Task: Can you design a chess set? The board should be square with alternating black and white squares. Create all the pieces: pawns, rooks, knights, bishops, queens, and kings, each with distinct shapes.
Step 3607:
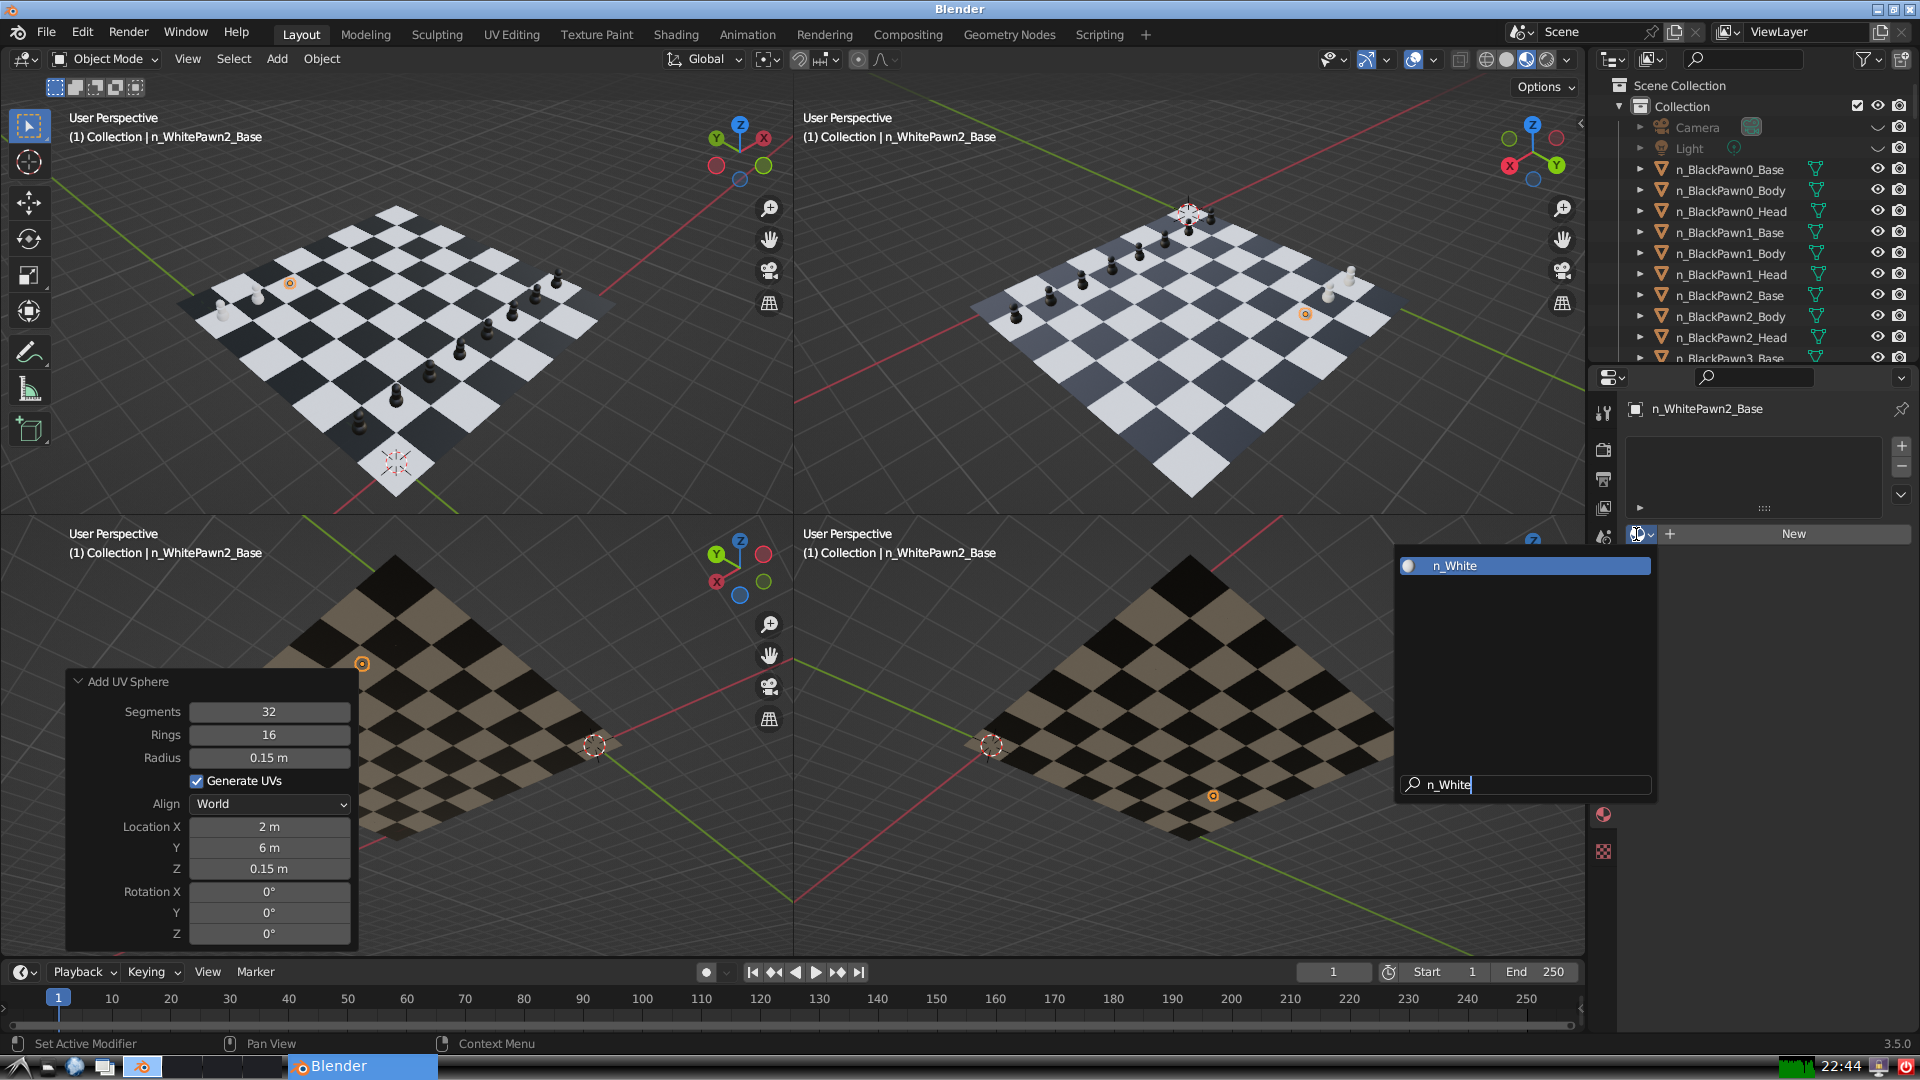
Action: {"key_press": ['Return']}